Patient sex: F
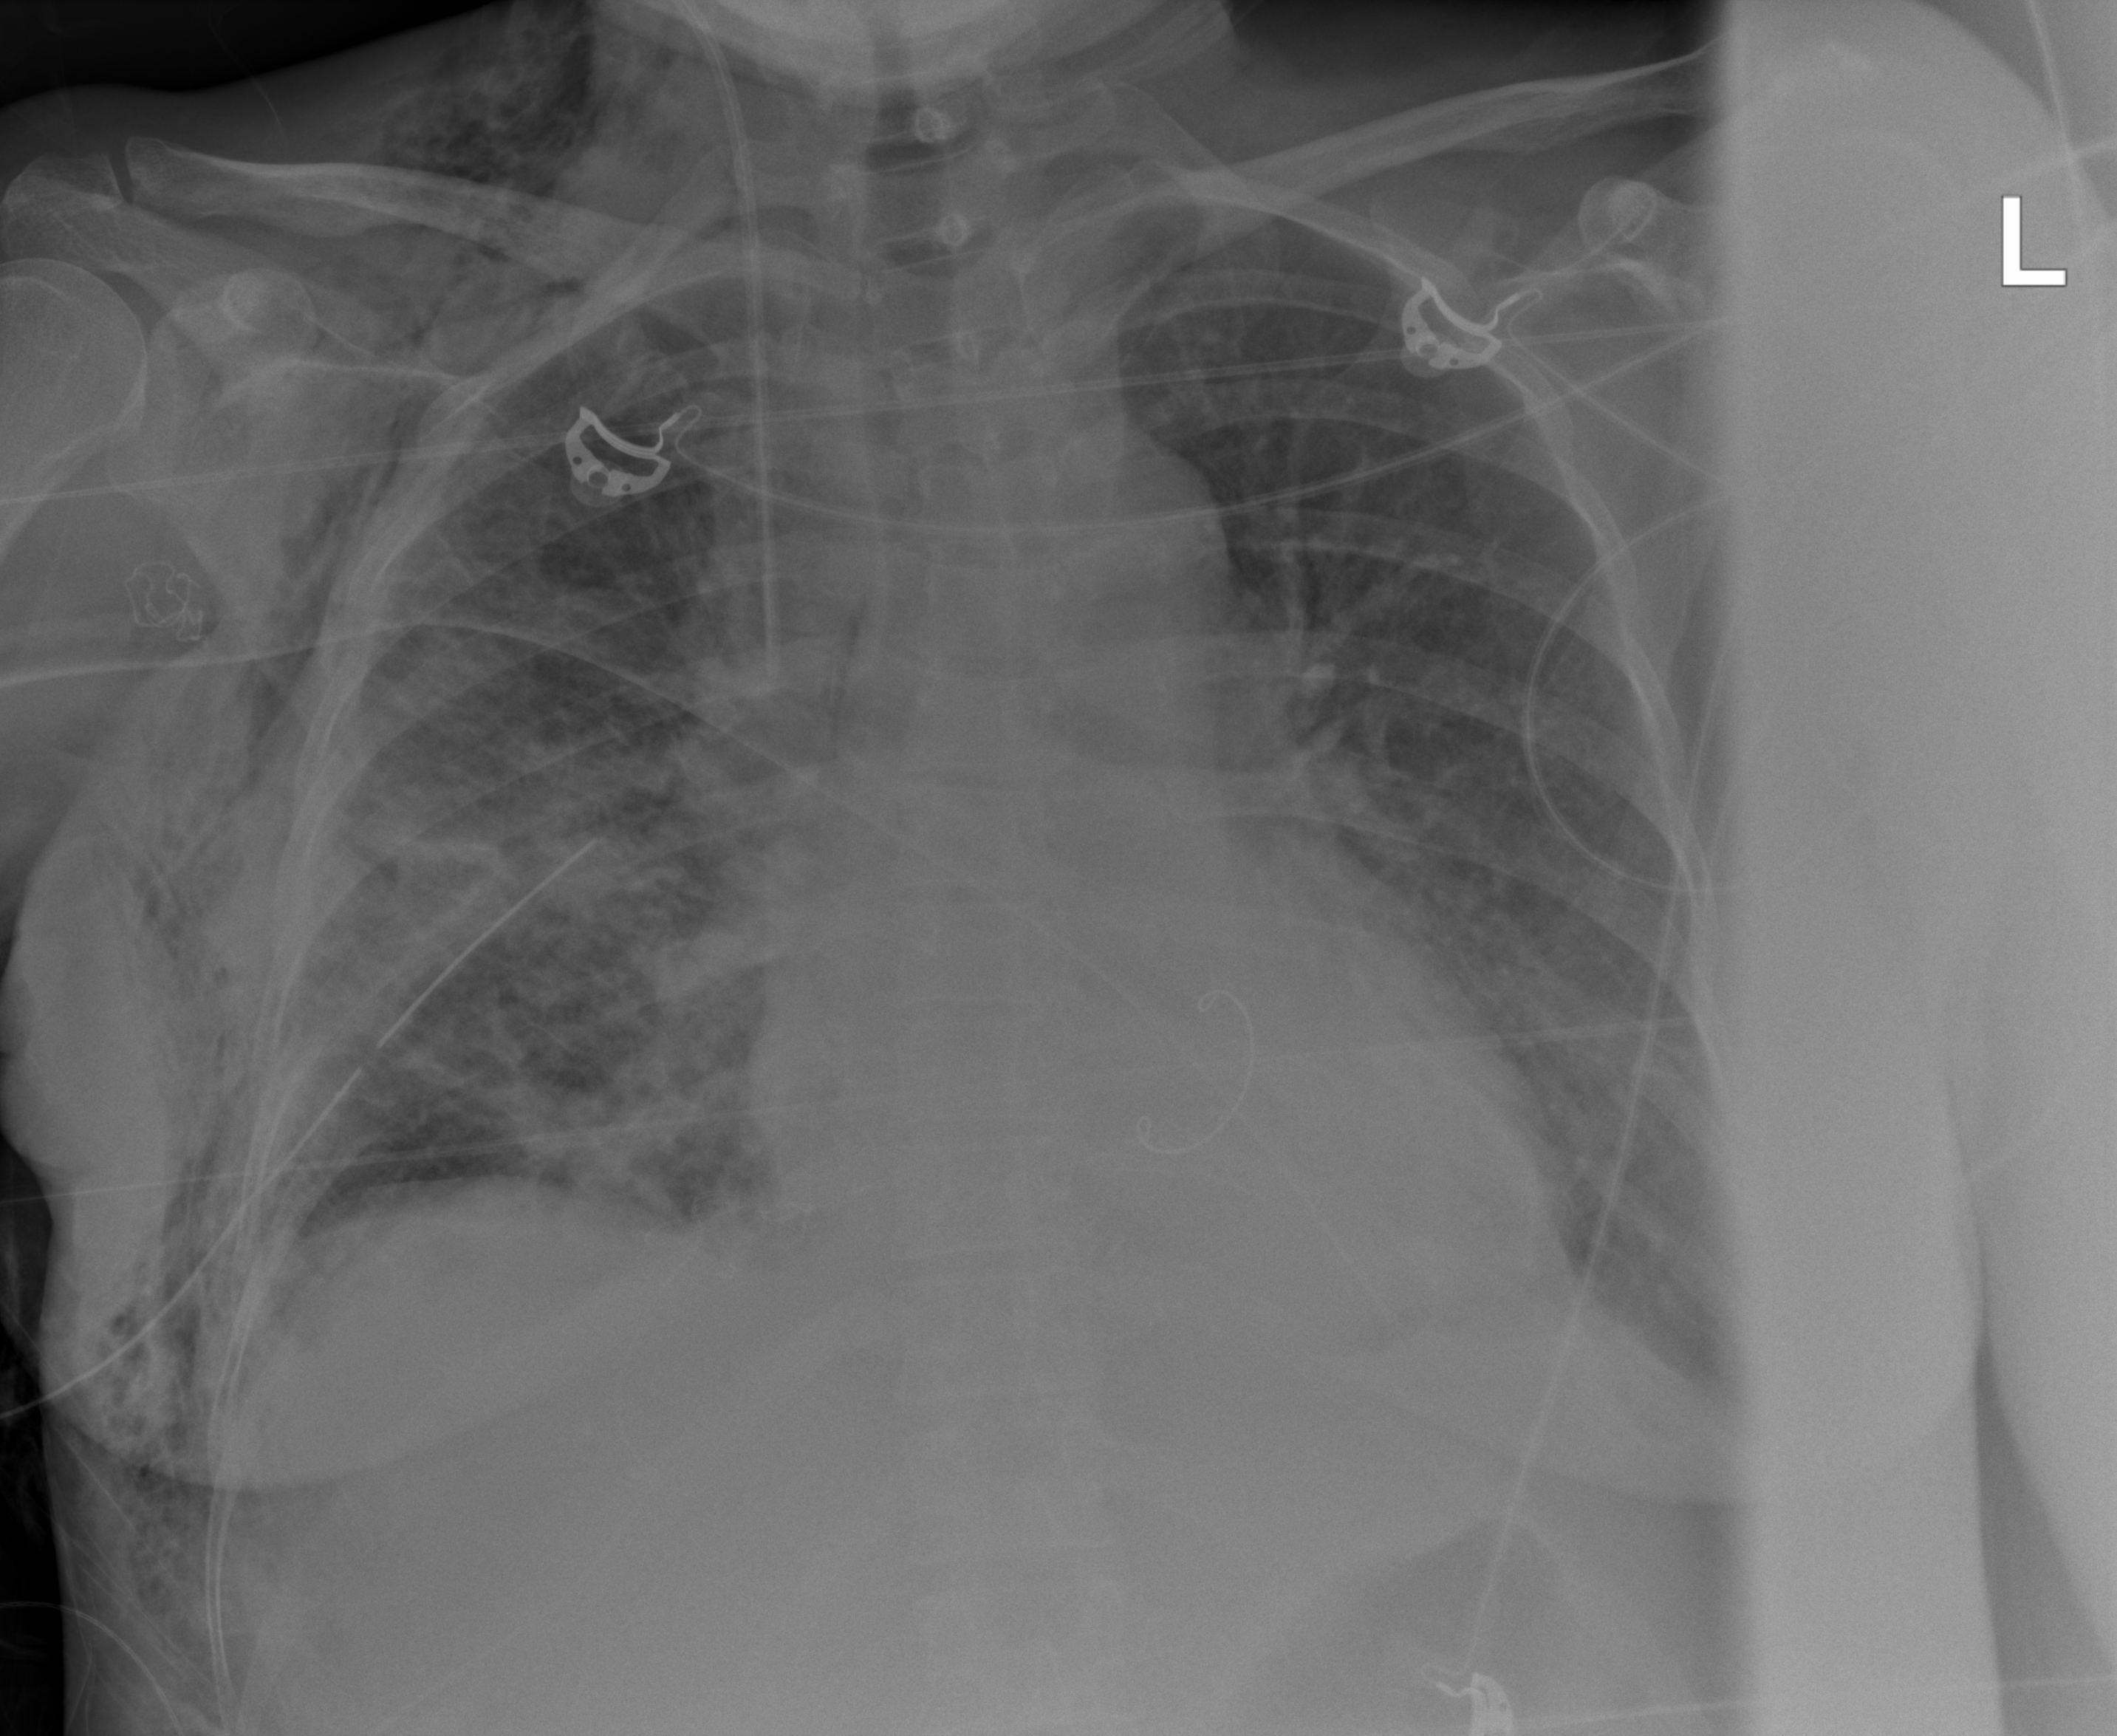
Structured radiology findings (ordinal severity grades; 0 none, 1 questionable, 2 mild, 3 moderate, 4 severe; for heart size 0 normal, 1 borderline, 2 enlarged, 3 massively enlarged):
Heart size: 0
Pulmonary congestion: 0
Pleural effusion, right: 0
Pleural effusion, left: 2
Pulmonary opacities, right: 2
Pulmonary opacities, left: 2
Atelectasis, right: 3
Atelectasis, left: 3